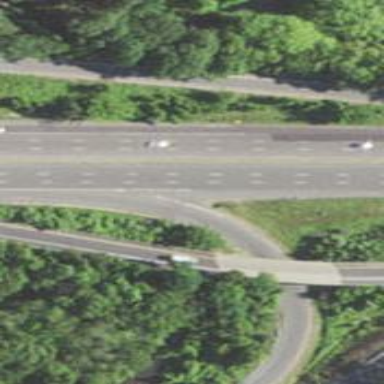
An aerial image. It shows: This image shows trunk highway that functions as expressway.